Field crop: maize
Growth stage: 2
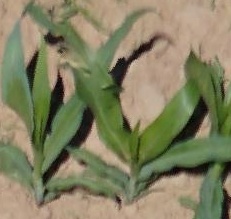
Species: maize